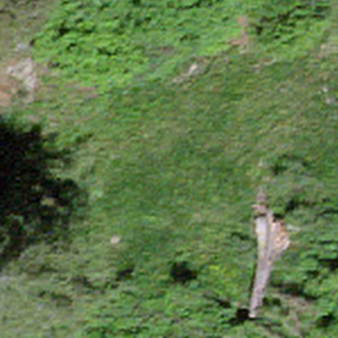
Label: other